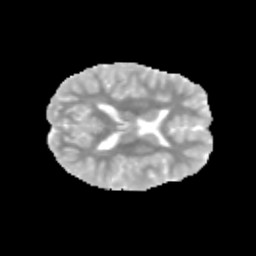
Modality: MD
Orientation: axial
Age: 11
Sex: male
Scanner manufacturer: siemens
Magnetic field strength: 3 T
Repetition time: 3.8 s
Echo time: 0.07 s